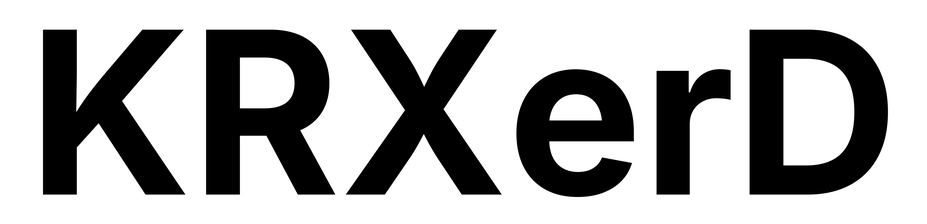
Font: Inter_Bold